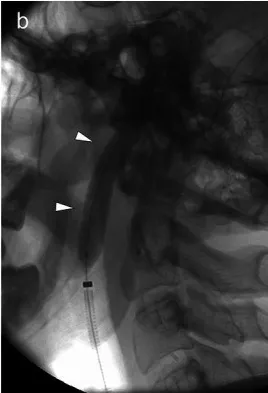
(B) Same view with the angioplasty balloon (arrowheads) inflated across the site of narrowing.
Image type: radiology (x_ray)